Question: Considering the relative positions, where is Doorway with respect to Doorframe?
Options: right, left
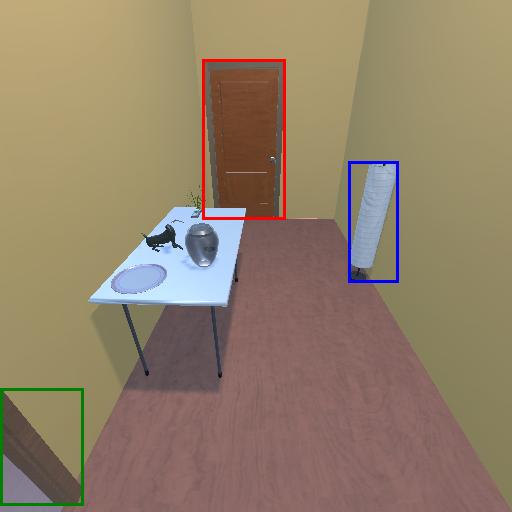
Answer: right